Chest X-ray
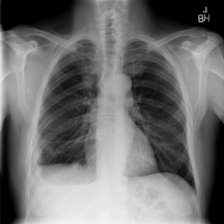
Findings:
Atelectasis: negative
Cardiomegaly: negative
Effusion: positive
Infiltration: negative
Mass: negative
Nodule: negative
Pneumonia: negative
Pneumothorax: negative
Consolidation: negative
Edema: negative
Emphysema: negative
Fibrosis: negative
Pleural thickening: negative
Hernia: negative